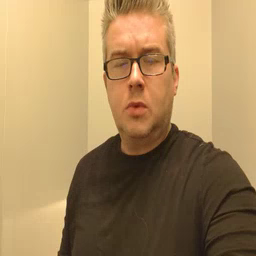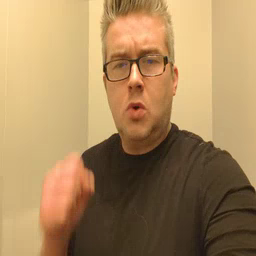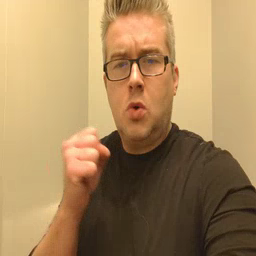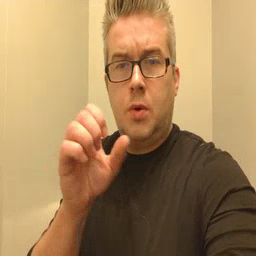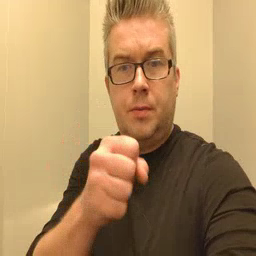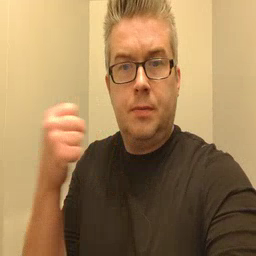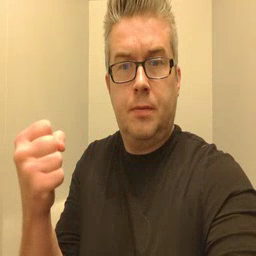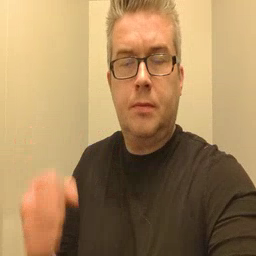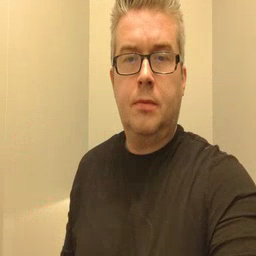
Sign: refrigerator